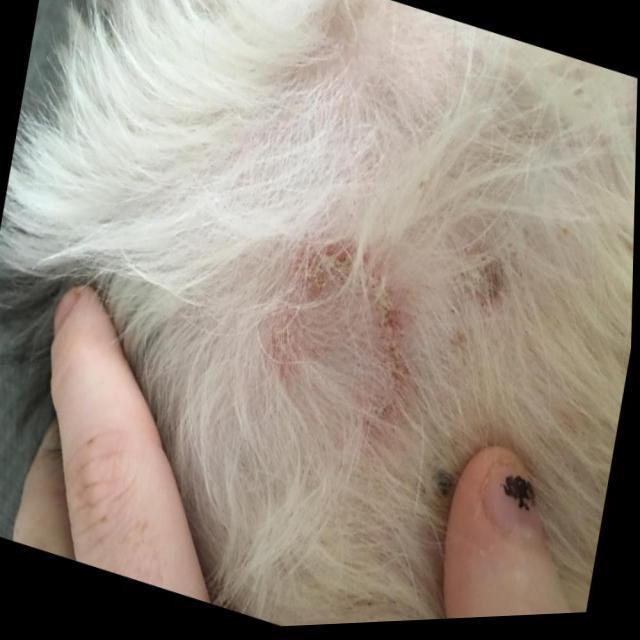
Canine ringworm (Dermatophytosis) — fungal infection caused by Microsporum or Trichophyton. Presents with circular alopecia, scaling, crusting, and broken hairs.